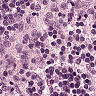
Metastatic tissue present: no